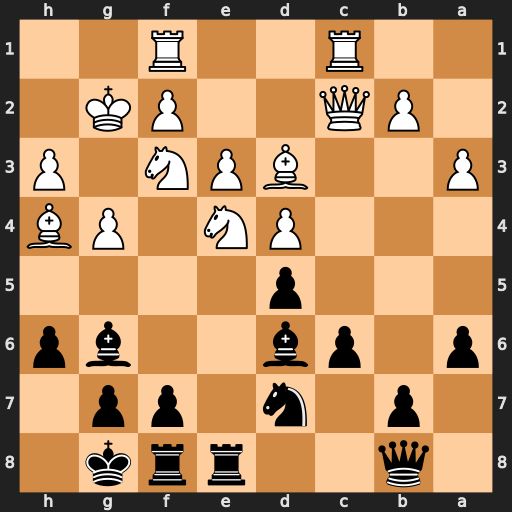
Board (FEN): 1q2rrk1/1p1n1pp1/p1pb2bp/3p4/3PN1PB/P2BPN1P/1PQ2PK1/2R2R2
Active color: b
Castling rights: -
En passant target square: -
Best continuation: dxe4